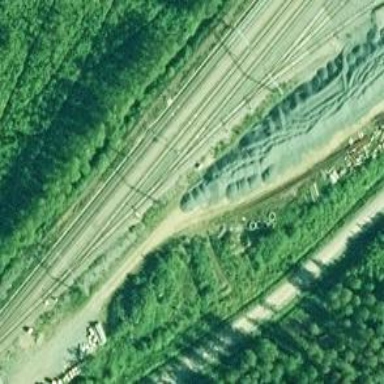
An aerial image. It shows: Railway with continuous electrified contact lines.